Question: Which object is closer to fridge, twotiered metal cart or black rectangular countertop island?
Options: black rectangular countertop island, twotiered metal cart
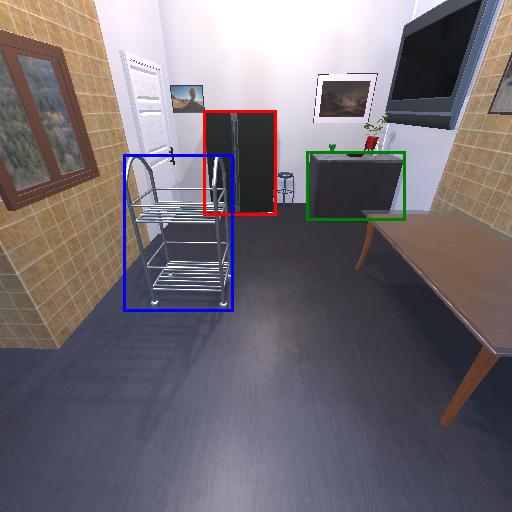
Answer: black rectangular countertop island